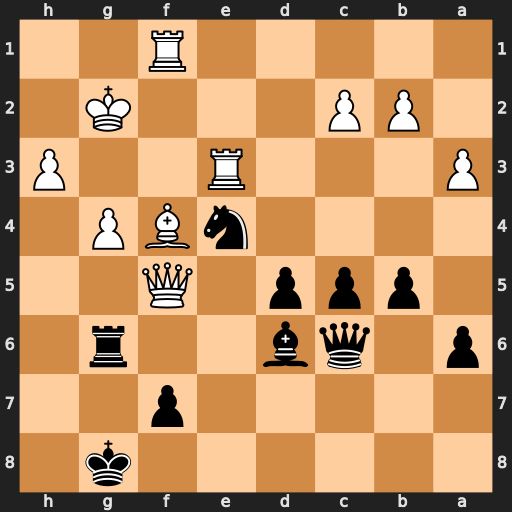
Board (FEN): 6k1/5p2/p1qb2r1/1ppp1Q2/4nBP1/P3R2P/1PP3K1/5R2
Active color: b
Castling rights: -
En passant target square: -
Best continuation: Rf6 Qxf6 Nxf6